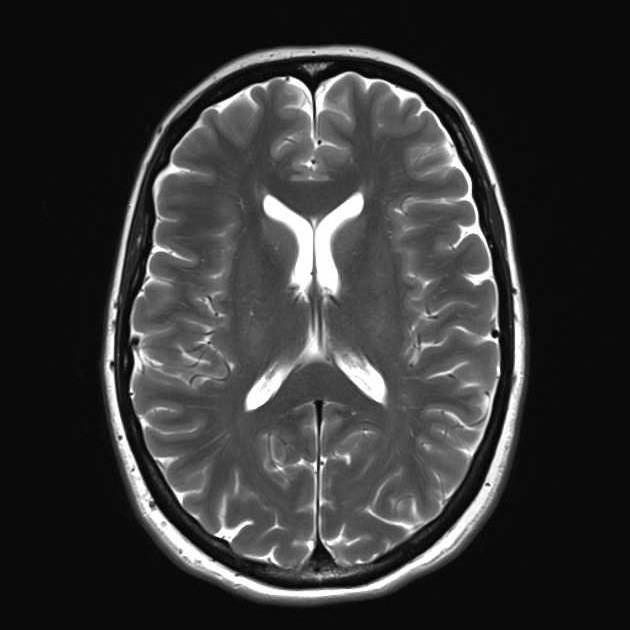
Label: notumor